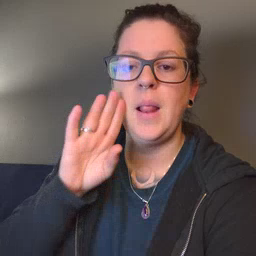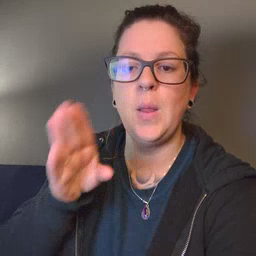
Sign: hello